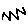
Label: zigzag